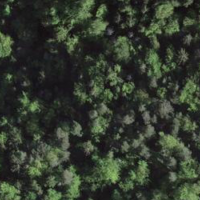
EUNIS habitat code: 41
Species observed at this site:
Orthilia secunda